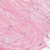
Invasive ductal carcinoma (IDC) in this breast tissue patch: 0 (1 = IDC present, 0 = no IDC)